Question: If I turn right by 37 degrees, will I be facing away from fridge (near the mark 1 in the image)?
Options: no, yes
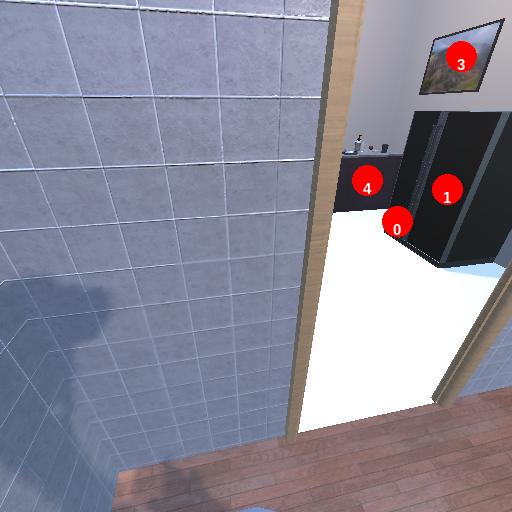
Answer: no